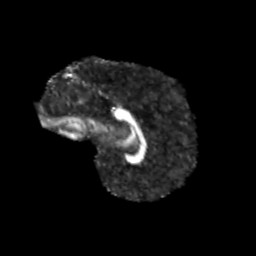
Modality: FA
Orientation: sagittal
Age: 13
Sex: male
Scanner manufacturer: siemens
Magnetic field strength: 3 T
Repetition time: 3.8 s
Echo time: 0.07 s